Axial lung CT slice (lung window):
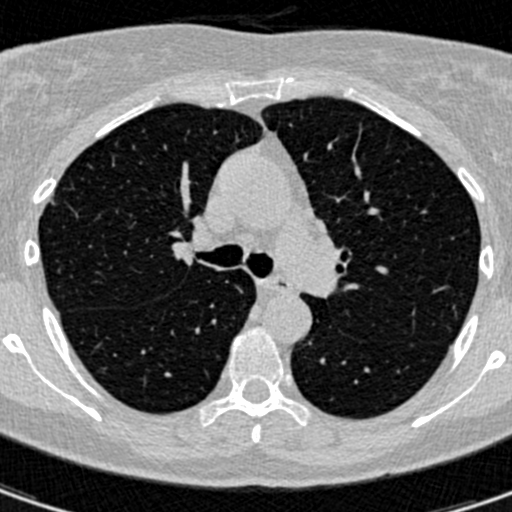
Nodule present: no